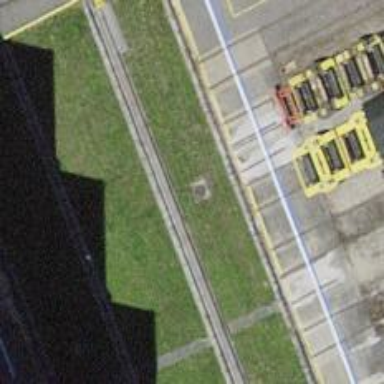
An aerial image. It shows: Single-track railway yard.